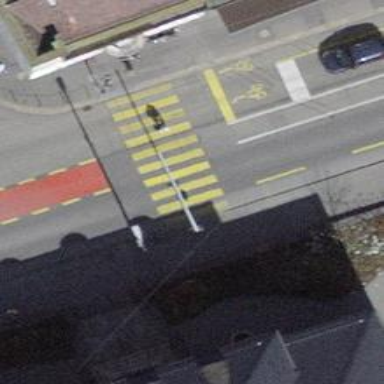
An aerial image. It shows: Road with traffic signals.